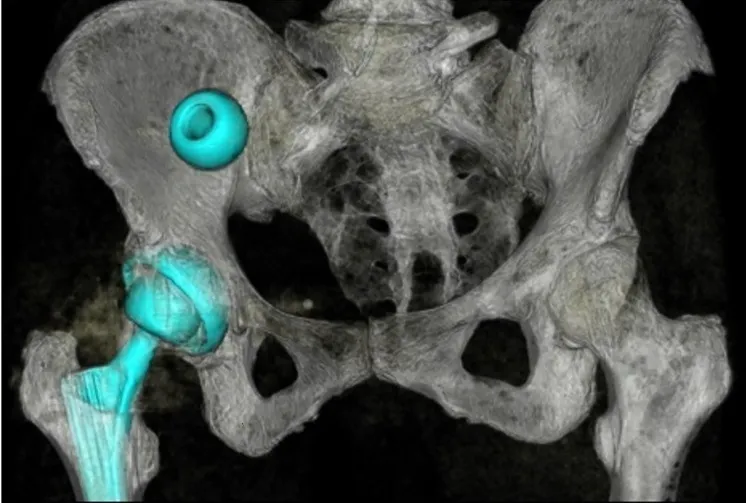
3D reconstruction of the pelvic CT scan.
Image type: radiology (ct)